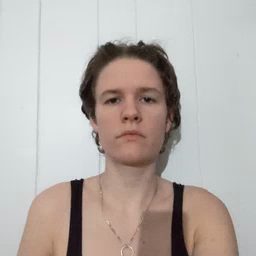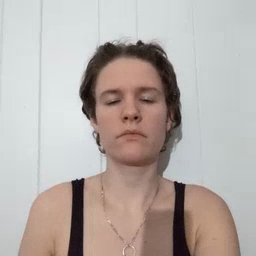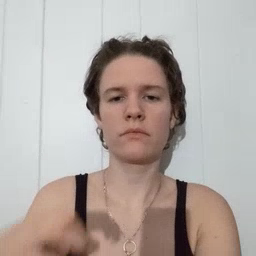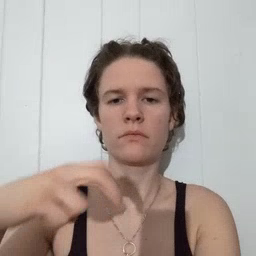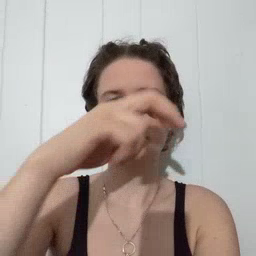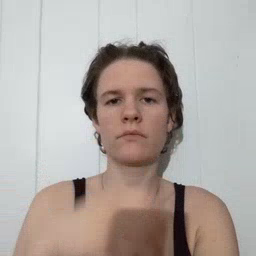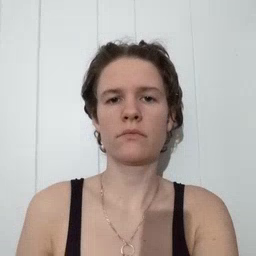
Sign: stairs